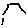
Label: hexagon